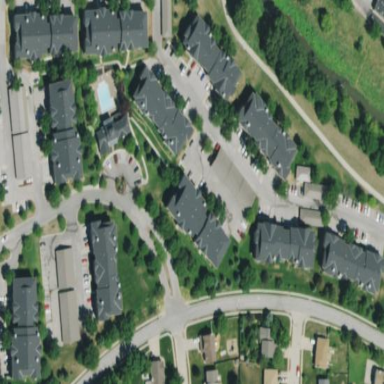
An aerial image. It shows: Residential area with apartments.